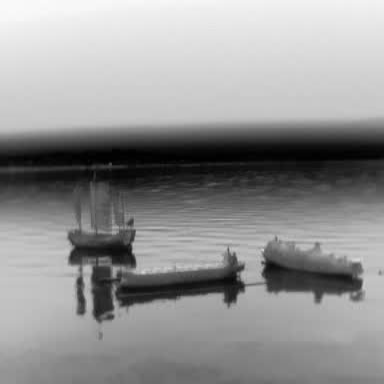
There are three objects shown in the infrared image, including a sailboat, a container_ship, and a liner.